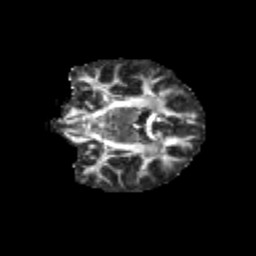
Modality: FA
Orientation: coronal
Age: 11
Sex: female
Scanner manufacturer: siemens
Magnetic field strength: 3 T
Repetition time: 3.8 s
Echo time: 0.07 s